Question: I have a folder full of ruby files, and when I try and require one file in another that is in the same directory using 'require 'file'' I get a 'LoadError' but when I use 'require './file'' everything works fine. Can somebody explain to me why this happens and if there is any way I can require a file without adding a './' onto the file?
(Picture of directory):

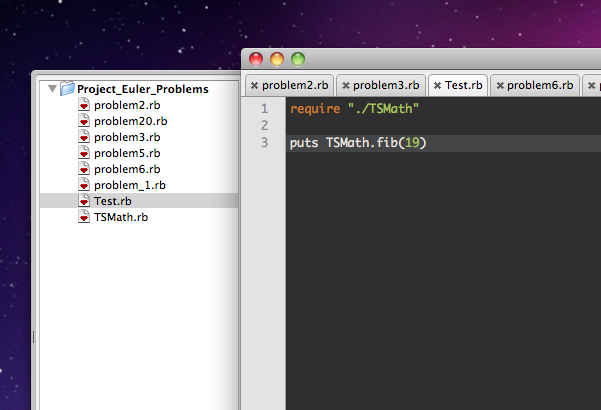
Answer: If you want to 'require' a file not from the system '$LOAD_PATH' but rather relative to the directory of the file you are 'require'ing , you should use <URL>